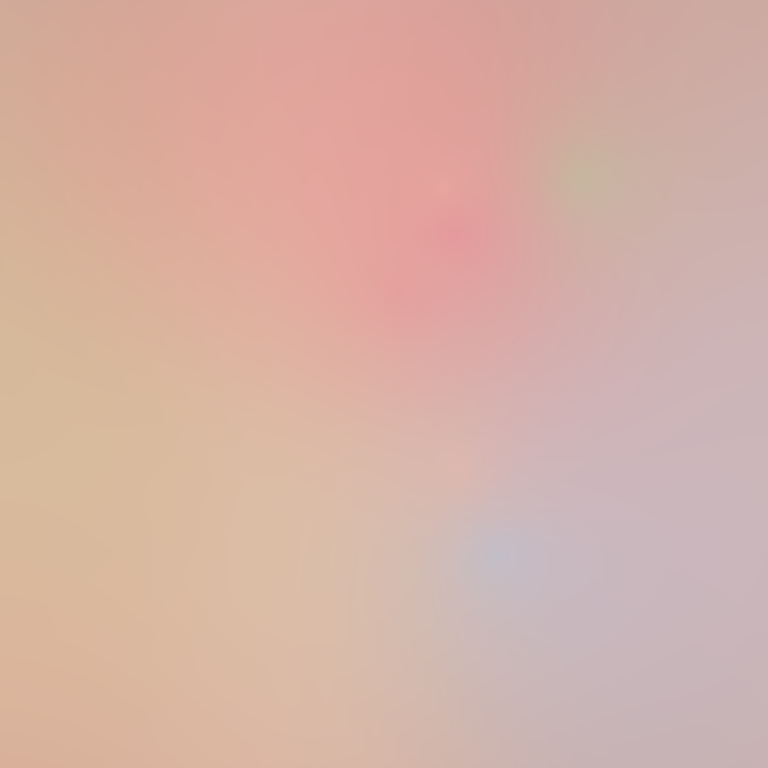
Abstract light effect, smooth gradient from soft peach to gentle lavender, serene atmosphere, diffuse glow, no room, no furniture, no objects.